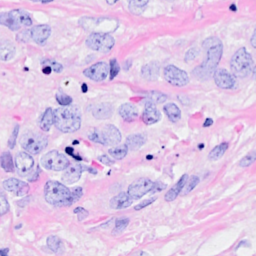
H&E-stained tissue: Breast